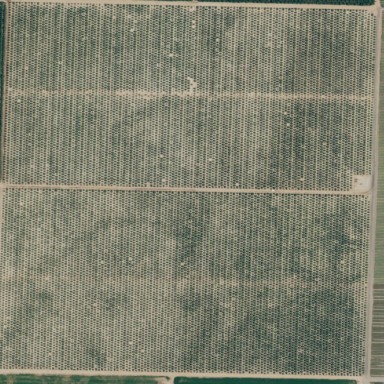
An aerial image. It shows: Orchard filled with peach trees.